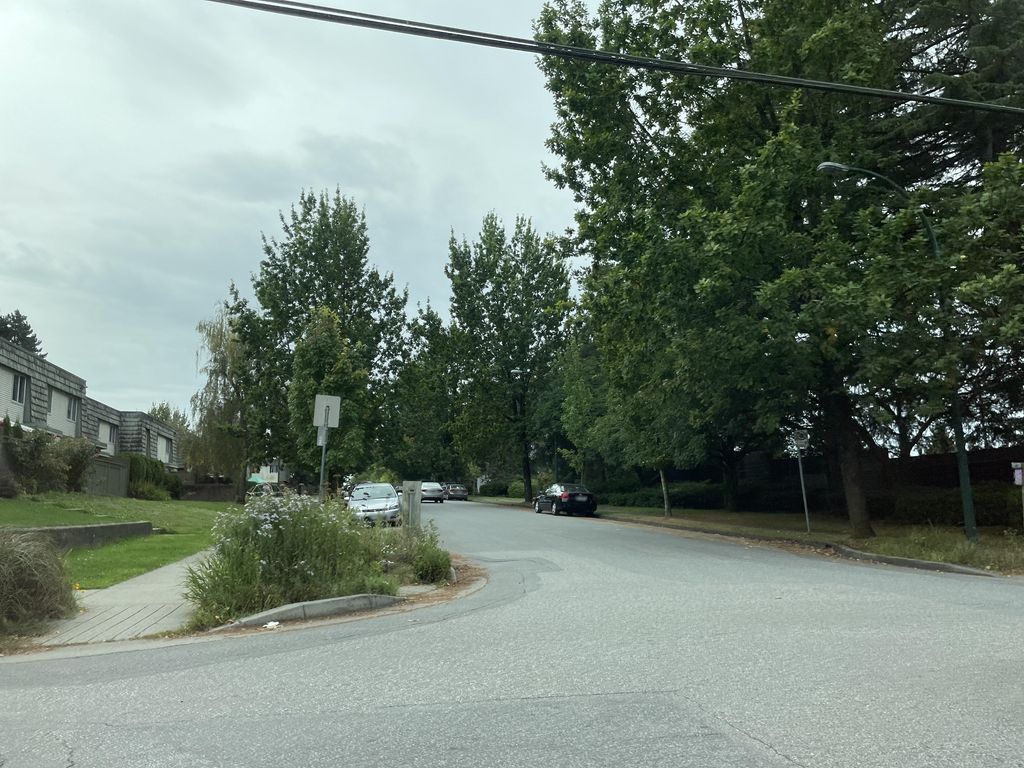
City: vancouver